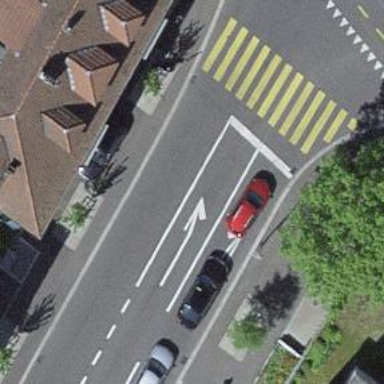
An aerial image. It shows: Road with traffic signals.